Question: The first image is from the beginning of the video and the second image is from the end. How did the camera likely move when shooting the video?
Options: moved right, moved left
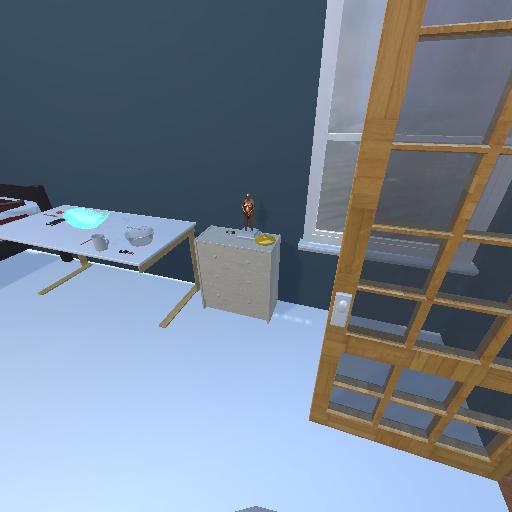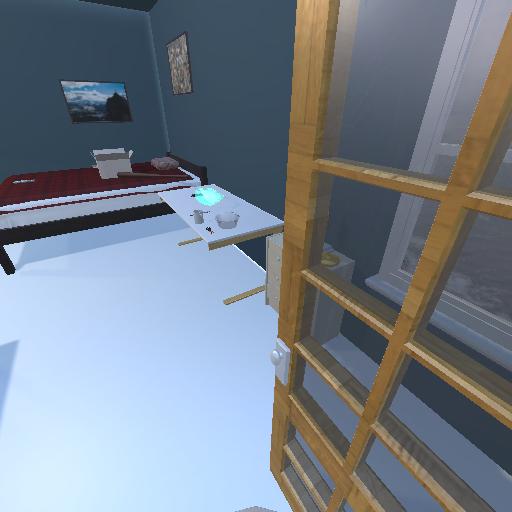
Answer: moved right